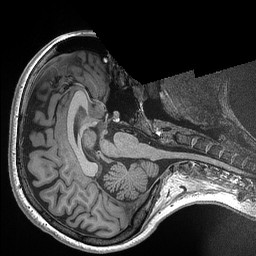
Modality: T1w
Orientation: axial
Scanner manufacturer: siemens
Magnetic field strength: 3 T
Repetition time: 2.3 s
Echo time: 0.00298 s